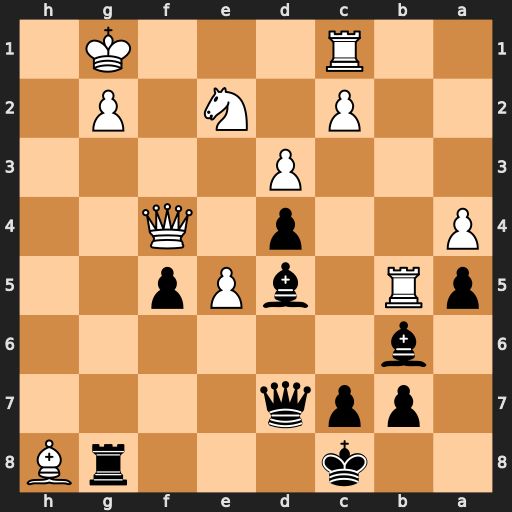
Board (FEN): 2k3rB/1ppq4/1b6/pR1bPp2/P2p1Q2/3P4/2P1N1P1/2R3K1
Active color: b
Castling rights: -
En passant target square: -
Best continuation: Rxg2+ Kf1 Qh7